Question: I wanted to expand the login when user clicks on login and expand the register when user clicks on the register as shown in image below. I think it should be done with the expandablelistview and two lists. But can't find out how to implement it. I searched a lot but can't find the answer. found this link but no one answered this guy. <URL> thanks

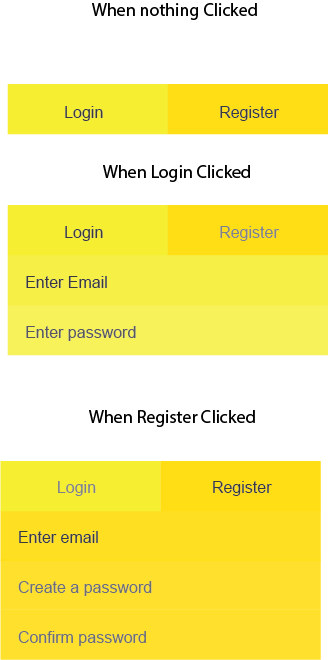
Answer: For me it looks more like a simple 'LinearLayout' in a 'ScrollView'. It will get more complex with the adapters than simply taking some Ids and changing the visibility. You can also use fragments to scope the actions and get every process encapsulated. The animation can be achieved by the fragment transaction 'FragmentTransaction#setCustomAnimations()'.